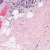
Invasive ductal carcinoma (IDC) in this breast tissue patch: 0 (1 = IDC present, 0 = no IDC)